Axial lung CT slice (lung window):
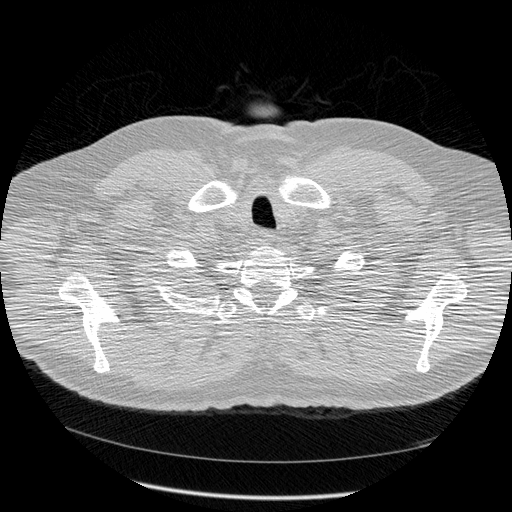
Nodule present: no